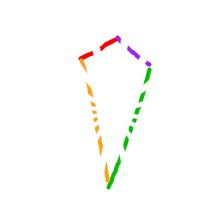
Shape: kite